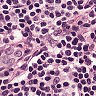
Metastatic tissue present: no